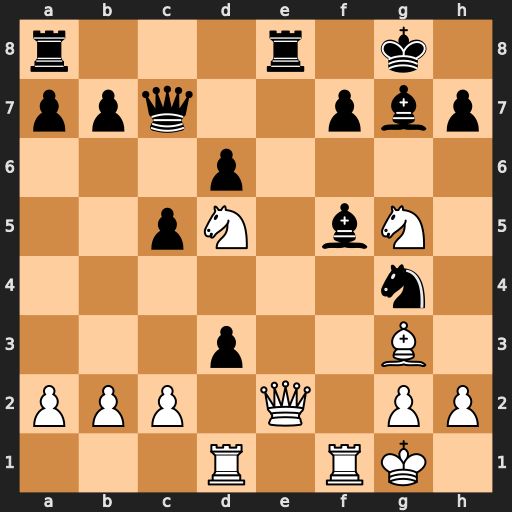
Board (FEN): r3r1k1/ppq2pbp/3p4/2pN1bN1/6n1/3p2B1/PPP1Q1PP/3R1RK1
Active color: w
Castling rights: -
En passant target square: -
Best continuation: Qxe8+ Rxe8 Nxc7 Bd4+ Kh1